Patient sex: F
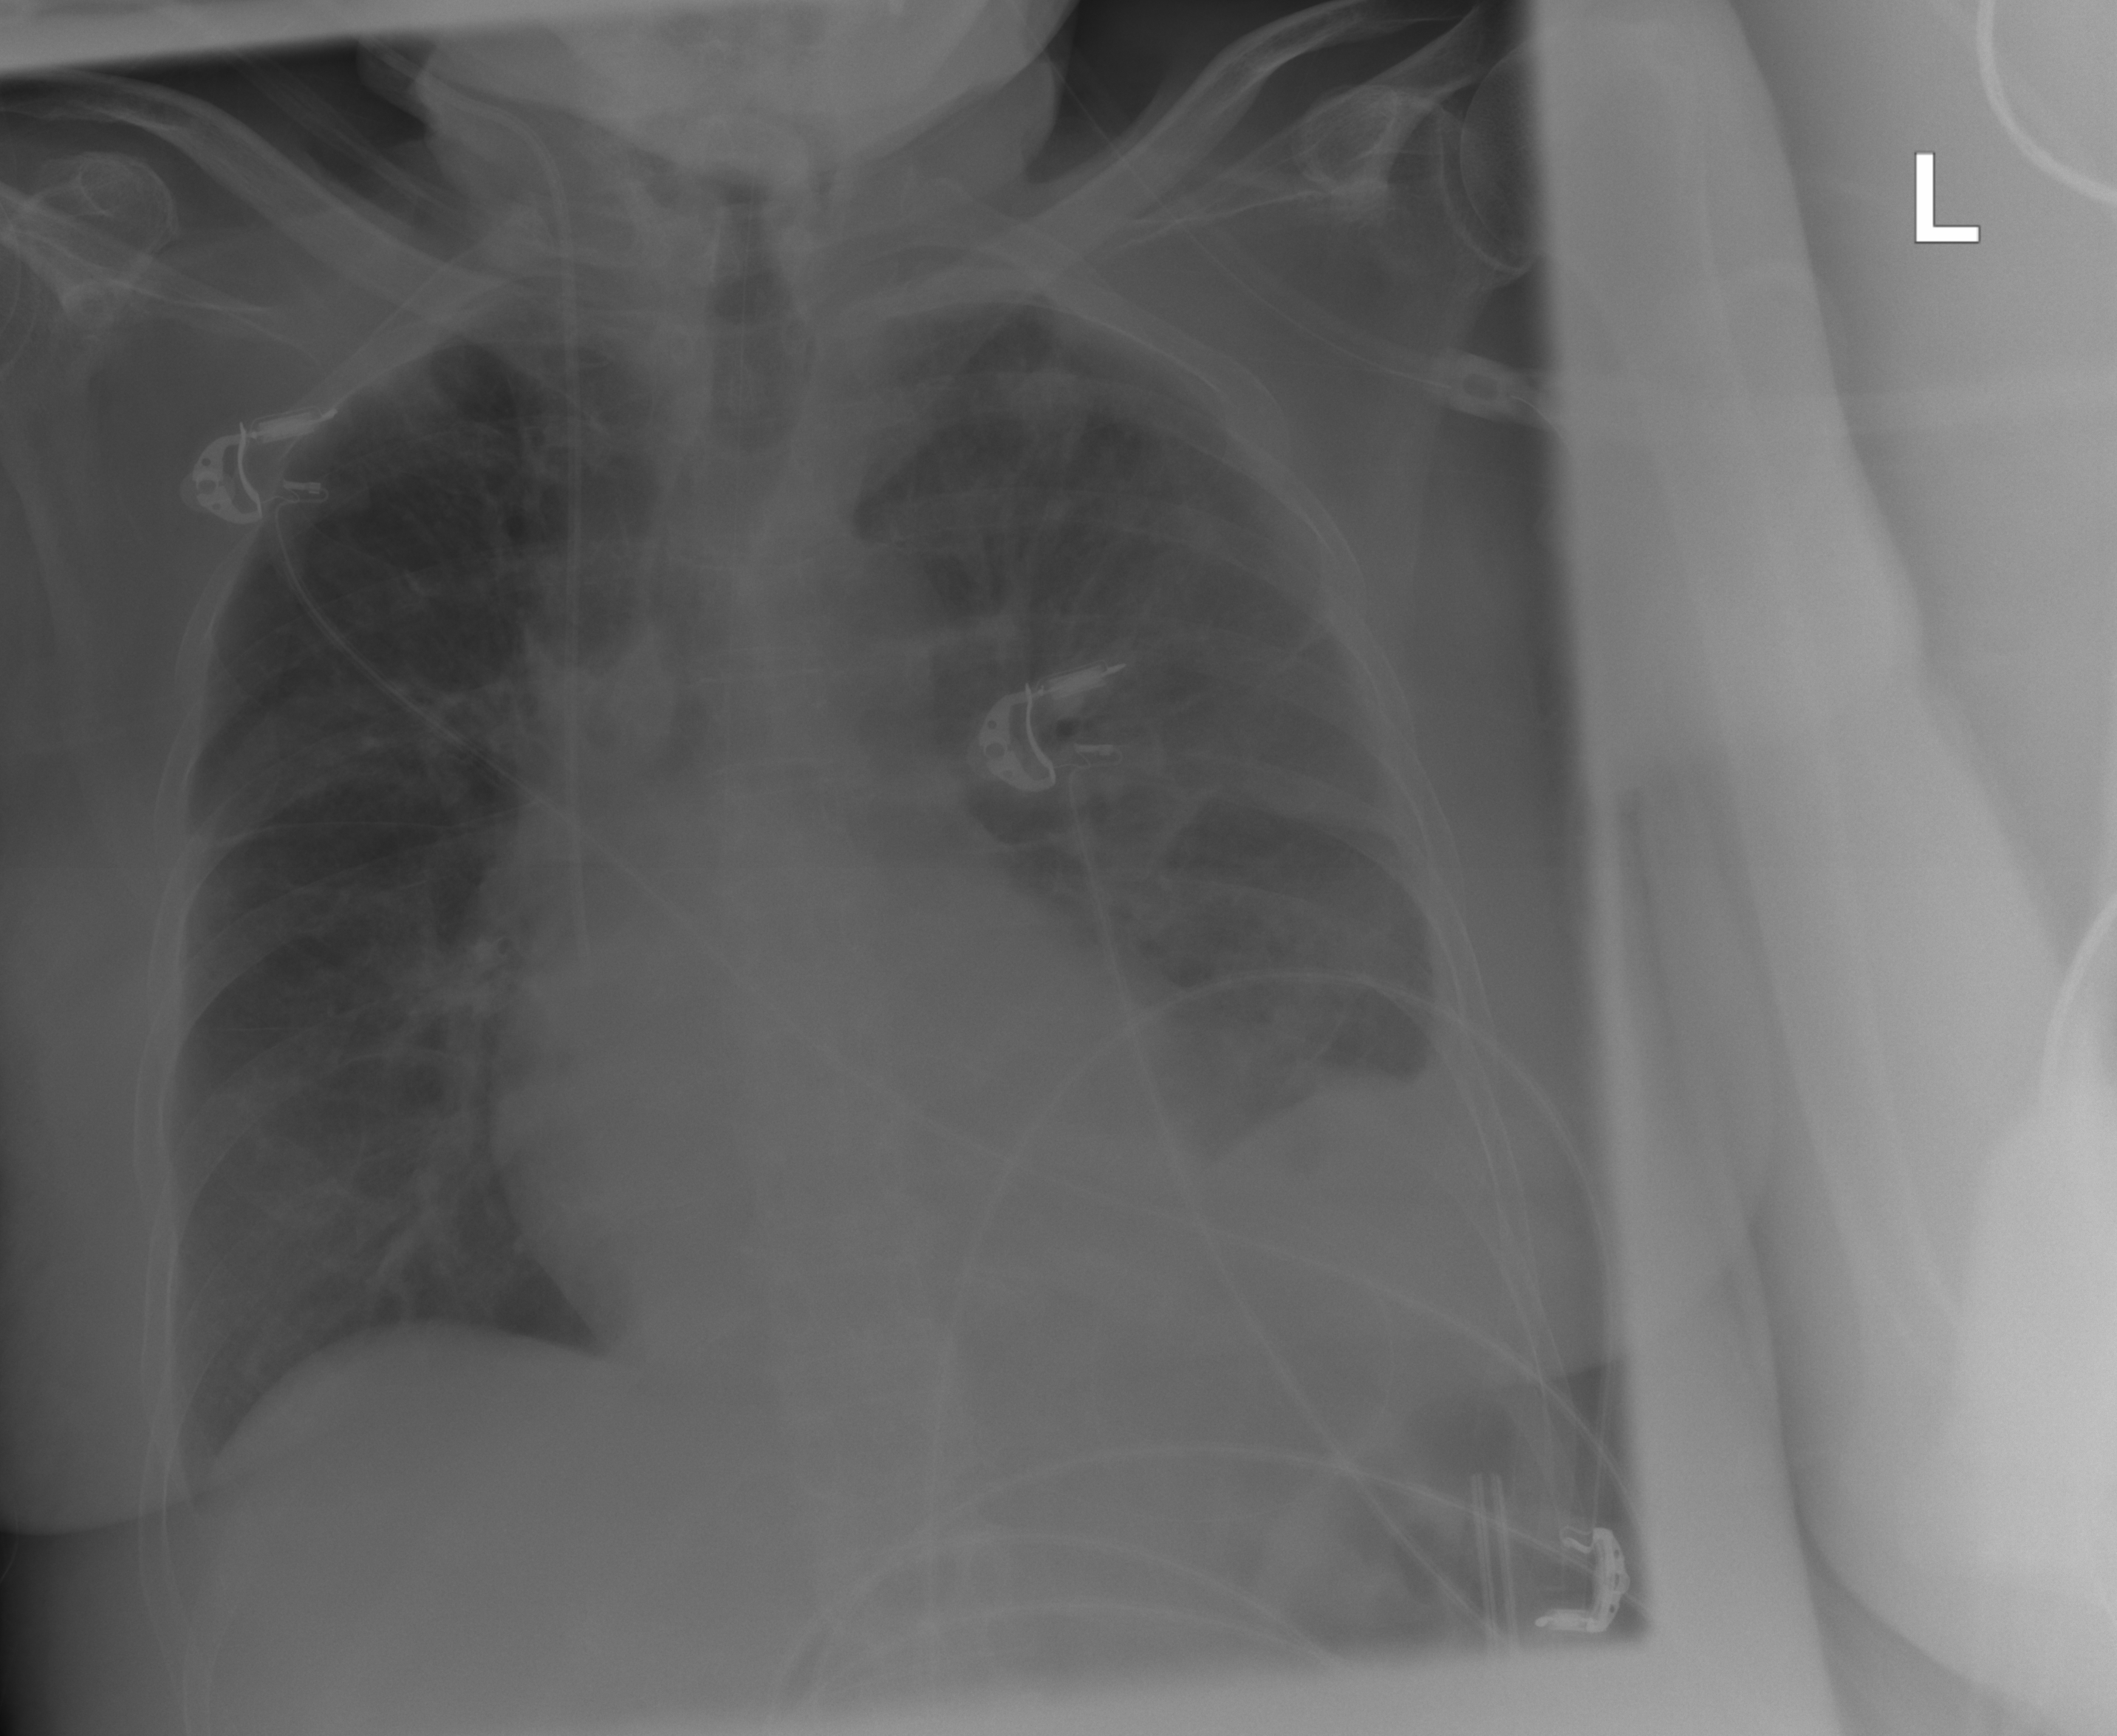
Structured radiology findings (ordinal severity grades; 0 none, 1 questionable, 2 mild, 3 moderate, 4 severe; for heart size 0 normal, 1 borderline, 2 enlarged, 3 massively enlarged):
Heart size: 0
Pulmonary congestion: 2
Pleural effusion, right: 0
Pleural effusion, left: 2
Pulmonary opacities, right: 0
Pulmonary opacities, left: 2
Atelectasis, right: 0
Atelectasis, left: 2